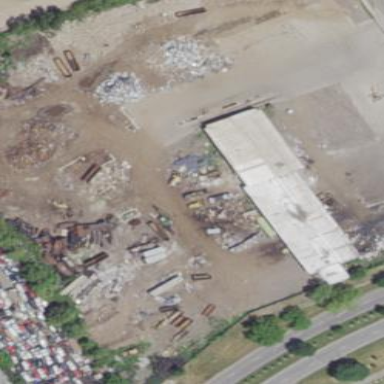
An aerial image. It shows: Industrial area designated as scrap yard.